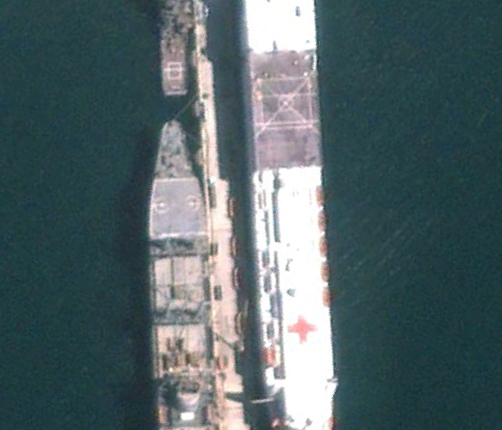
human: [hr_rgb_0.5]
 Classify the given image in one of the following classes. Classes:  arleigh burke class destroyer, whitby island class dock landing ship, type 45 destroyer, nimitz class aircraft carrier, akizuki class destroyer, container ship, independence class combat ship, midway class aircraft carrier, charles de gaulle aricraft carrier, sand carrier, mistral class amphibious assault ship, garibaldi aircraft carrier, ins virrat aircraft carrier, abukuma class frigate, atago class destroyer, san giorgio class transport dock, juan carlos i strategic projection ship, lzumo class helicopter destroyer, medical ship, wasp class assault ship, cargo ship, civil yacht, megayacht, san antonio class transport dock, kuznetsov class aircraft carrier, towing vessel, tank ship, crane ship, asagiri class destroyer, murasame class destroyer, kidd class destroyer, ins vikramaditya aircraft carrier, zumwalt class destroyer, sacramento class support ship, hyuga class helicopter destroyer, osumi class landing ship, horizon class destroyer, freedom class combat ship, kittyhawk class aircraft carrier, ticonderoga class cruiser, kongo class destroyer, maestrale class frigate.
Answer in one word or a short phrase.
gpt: Medical ship